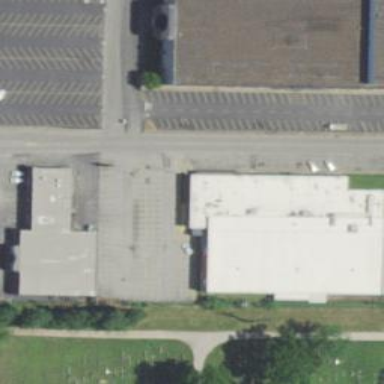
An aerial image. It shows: Building housing bowling alley.